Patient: sex M, age 66
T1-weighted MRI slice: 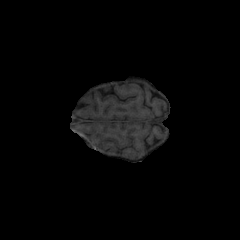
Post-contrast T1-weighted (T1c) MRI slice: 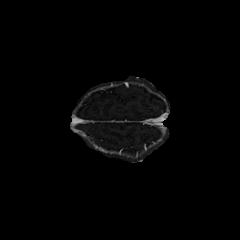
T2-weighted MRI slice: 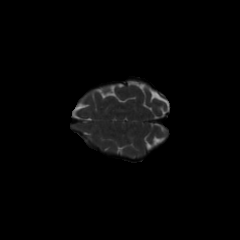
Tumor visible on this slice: no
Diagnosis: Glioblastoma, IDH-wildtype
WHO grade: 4